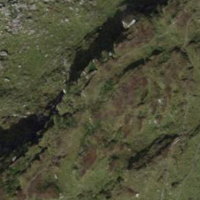
EUNIS habitat code: 23
Species observed at this site:
Dryas octopetala